Question: I create a route 'Route::post('/ddos/store','DdosController@store');'
I also have a controller
'''
public function store()
{
dd("HERE");
$ddos = new Ddos;
$ddos->ip = $ip;
$ddos->details = $details;
$ddoss->save();
return $ddos;
}
'''
I kept getting - when making a TEST post via postman

I suppose to see the text "HERE" from my controller.
What did I do wrong ?
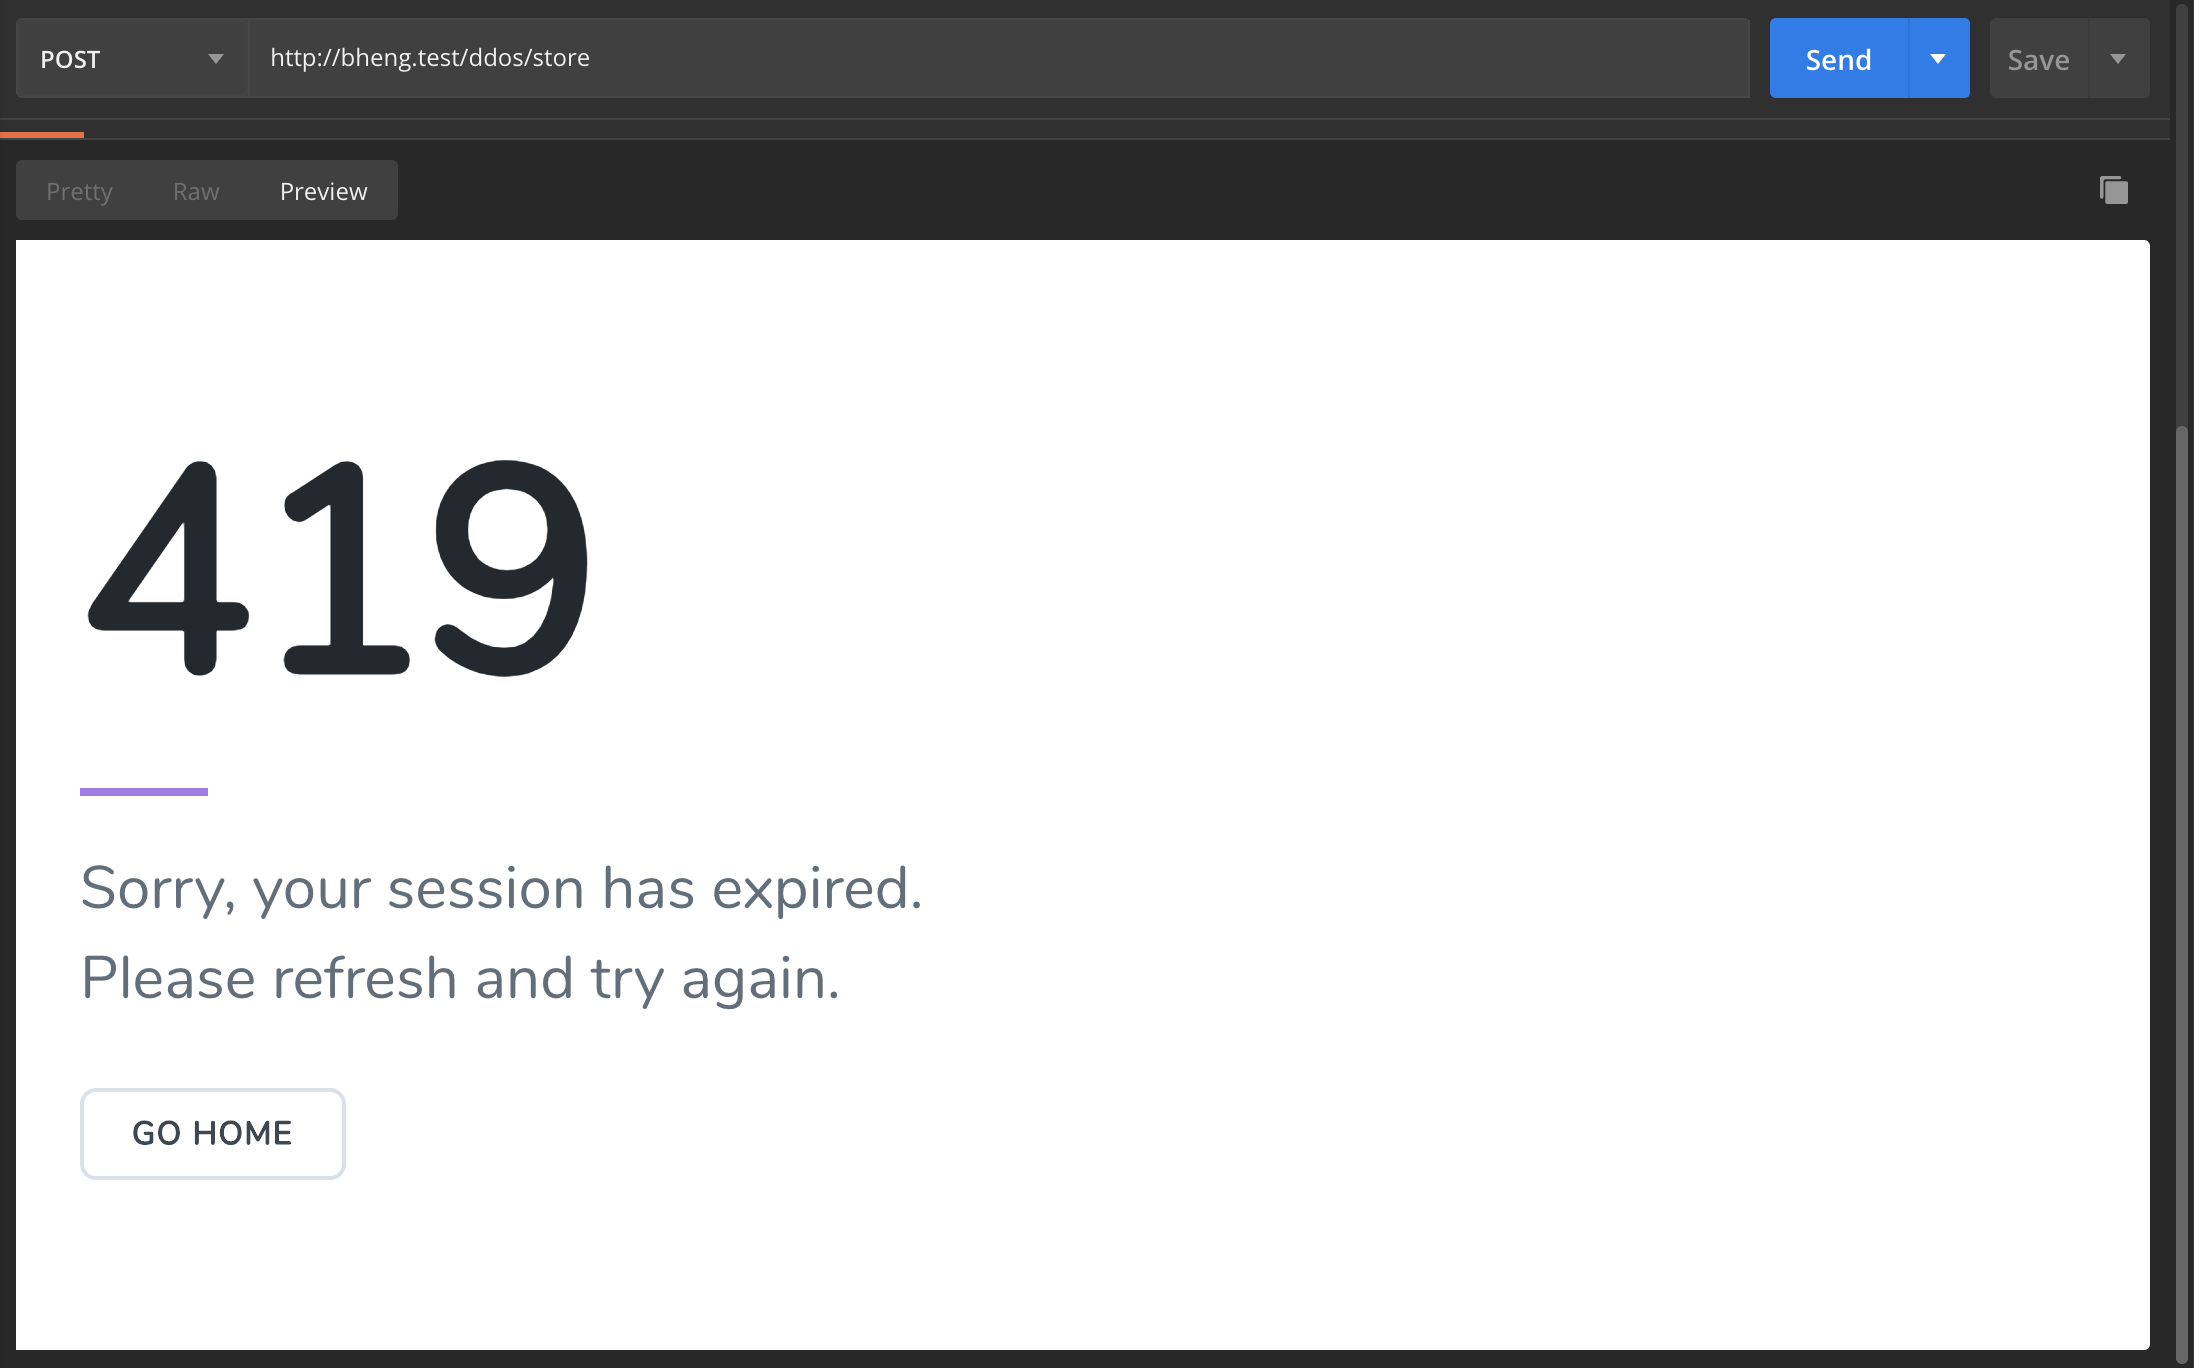
Answer: There is a middleware executed before 'dd' line executed. It's called <URL>. You can exclude it by adding this line in the 'app\Http\Middleware\VerifyCsrfToken'.
'''
protected $except = [
'/ddos/store',
];
'''
If you insist to keep sending csrf token with postman, you can create tests case and save it in environment variable (which i suggest). This <URL> might help you.